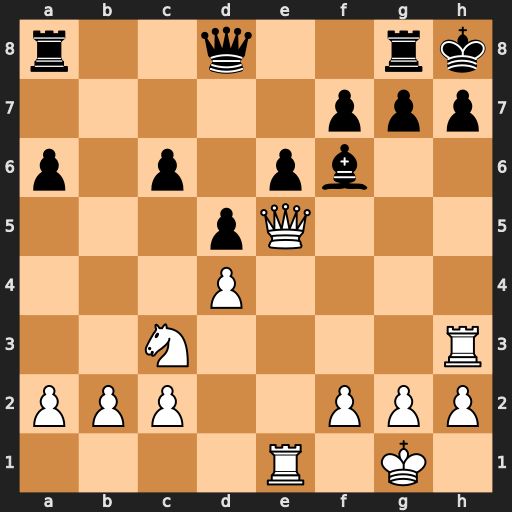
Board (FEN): r2q2rk/5ppp/p1p1pb2/3pQ3/3P4/2N4R/PPP2PPP/4R1K1
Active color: w
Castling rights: -
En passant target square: -
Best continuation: Rxh7+ Kxh7 Qh5#